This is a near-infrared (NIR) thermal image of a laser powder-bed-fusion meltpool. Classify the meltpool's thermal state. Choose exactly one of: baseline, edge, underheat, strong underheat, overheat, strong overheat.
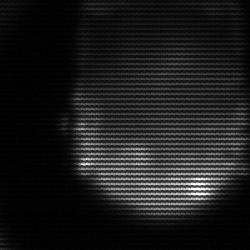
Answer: edge